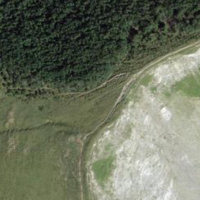
EUNIS habitat code: 23
Species observed at this site:
Alnus alnobetula
Campanula thyrsoides